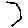
Label: hexagon